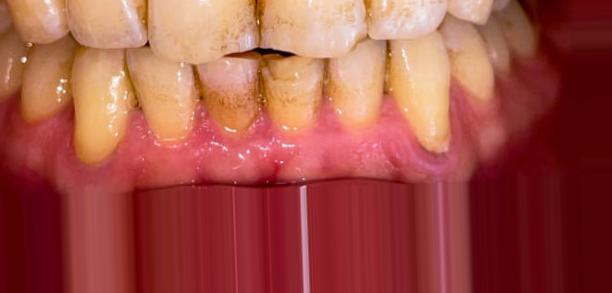
Condition: Tooth Discoloration